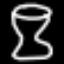
Label: hourglass